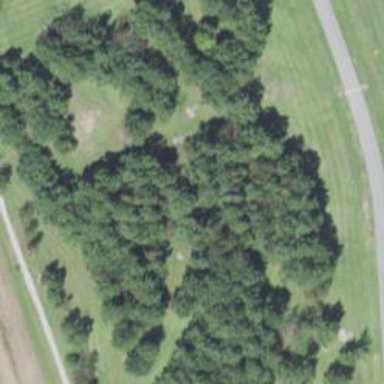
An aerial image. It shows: Disc golf basket.